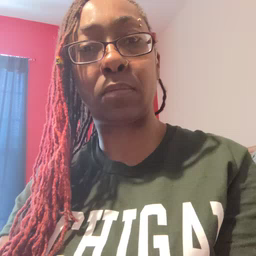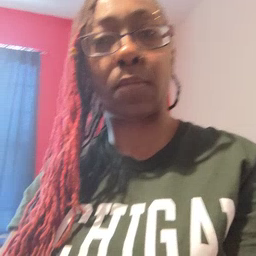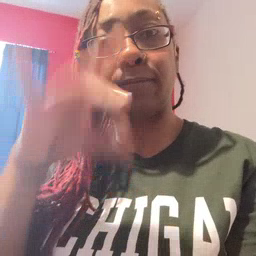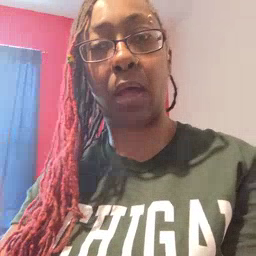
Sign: find